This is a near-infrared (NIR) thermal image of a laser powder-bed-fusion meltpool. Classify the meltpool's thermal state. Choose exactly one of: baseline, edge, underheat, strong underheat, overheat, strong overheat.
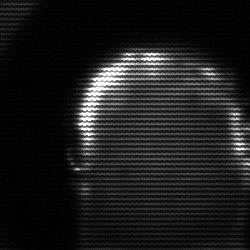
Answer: baseline